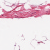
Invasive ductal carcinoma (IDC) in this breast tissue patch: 0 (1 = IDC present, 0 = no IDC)